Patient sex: M
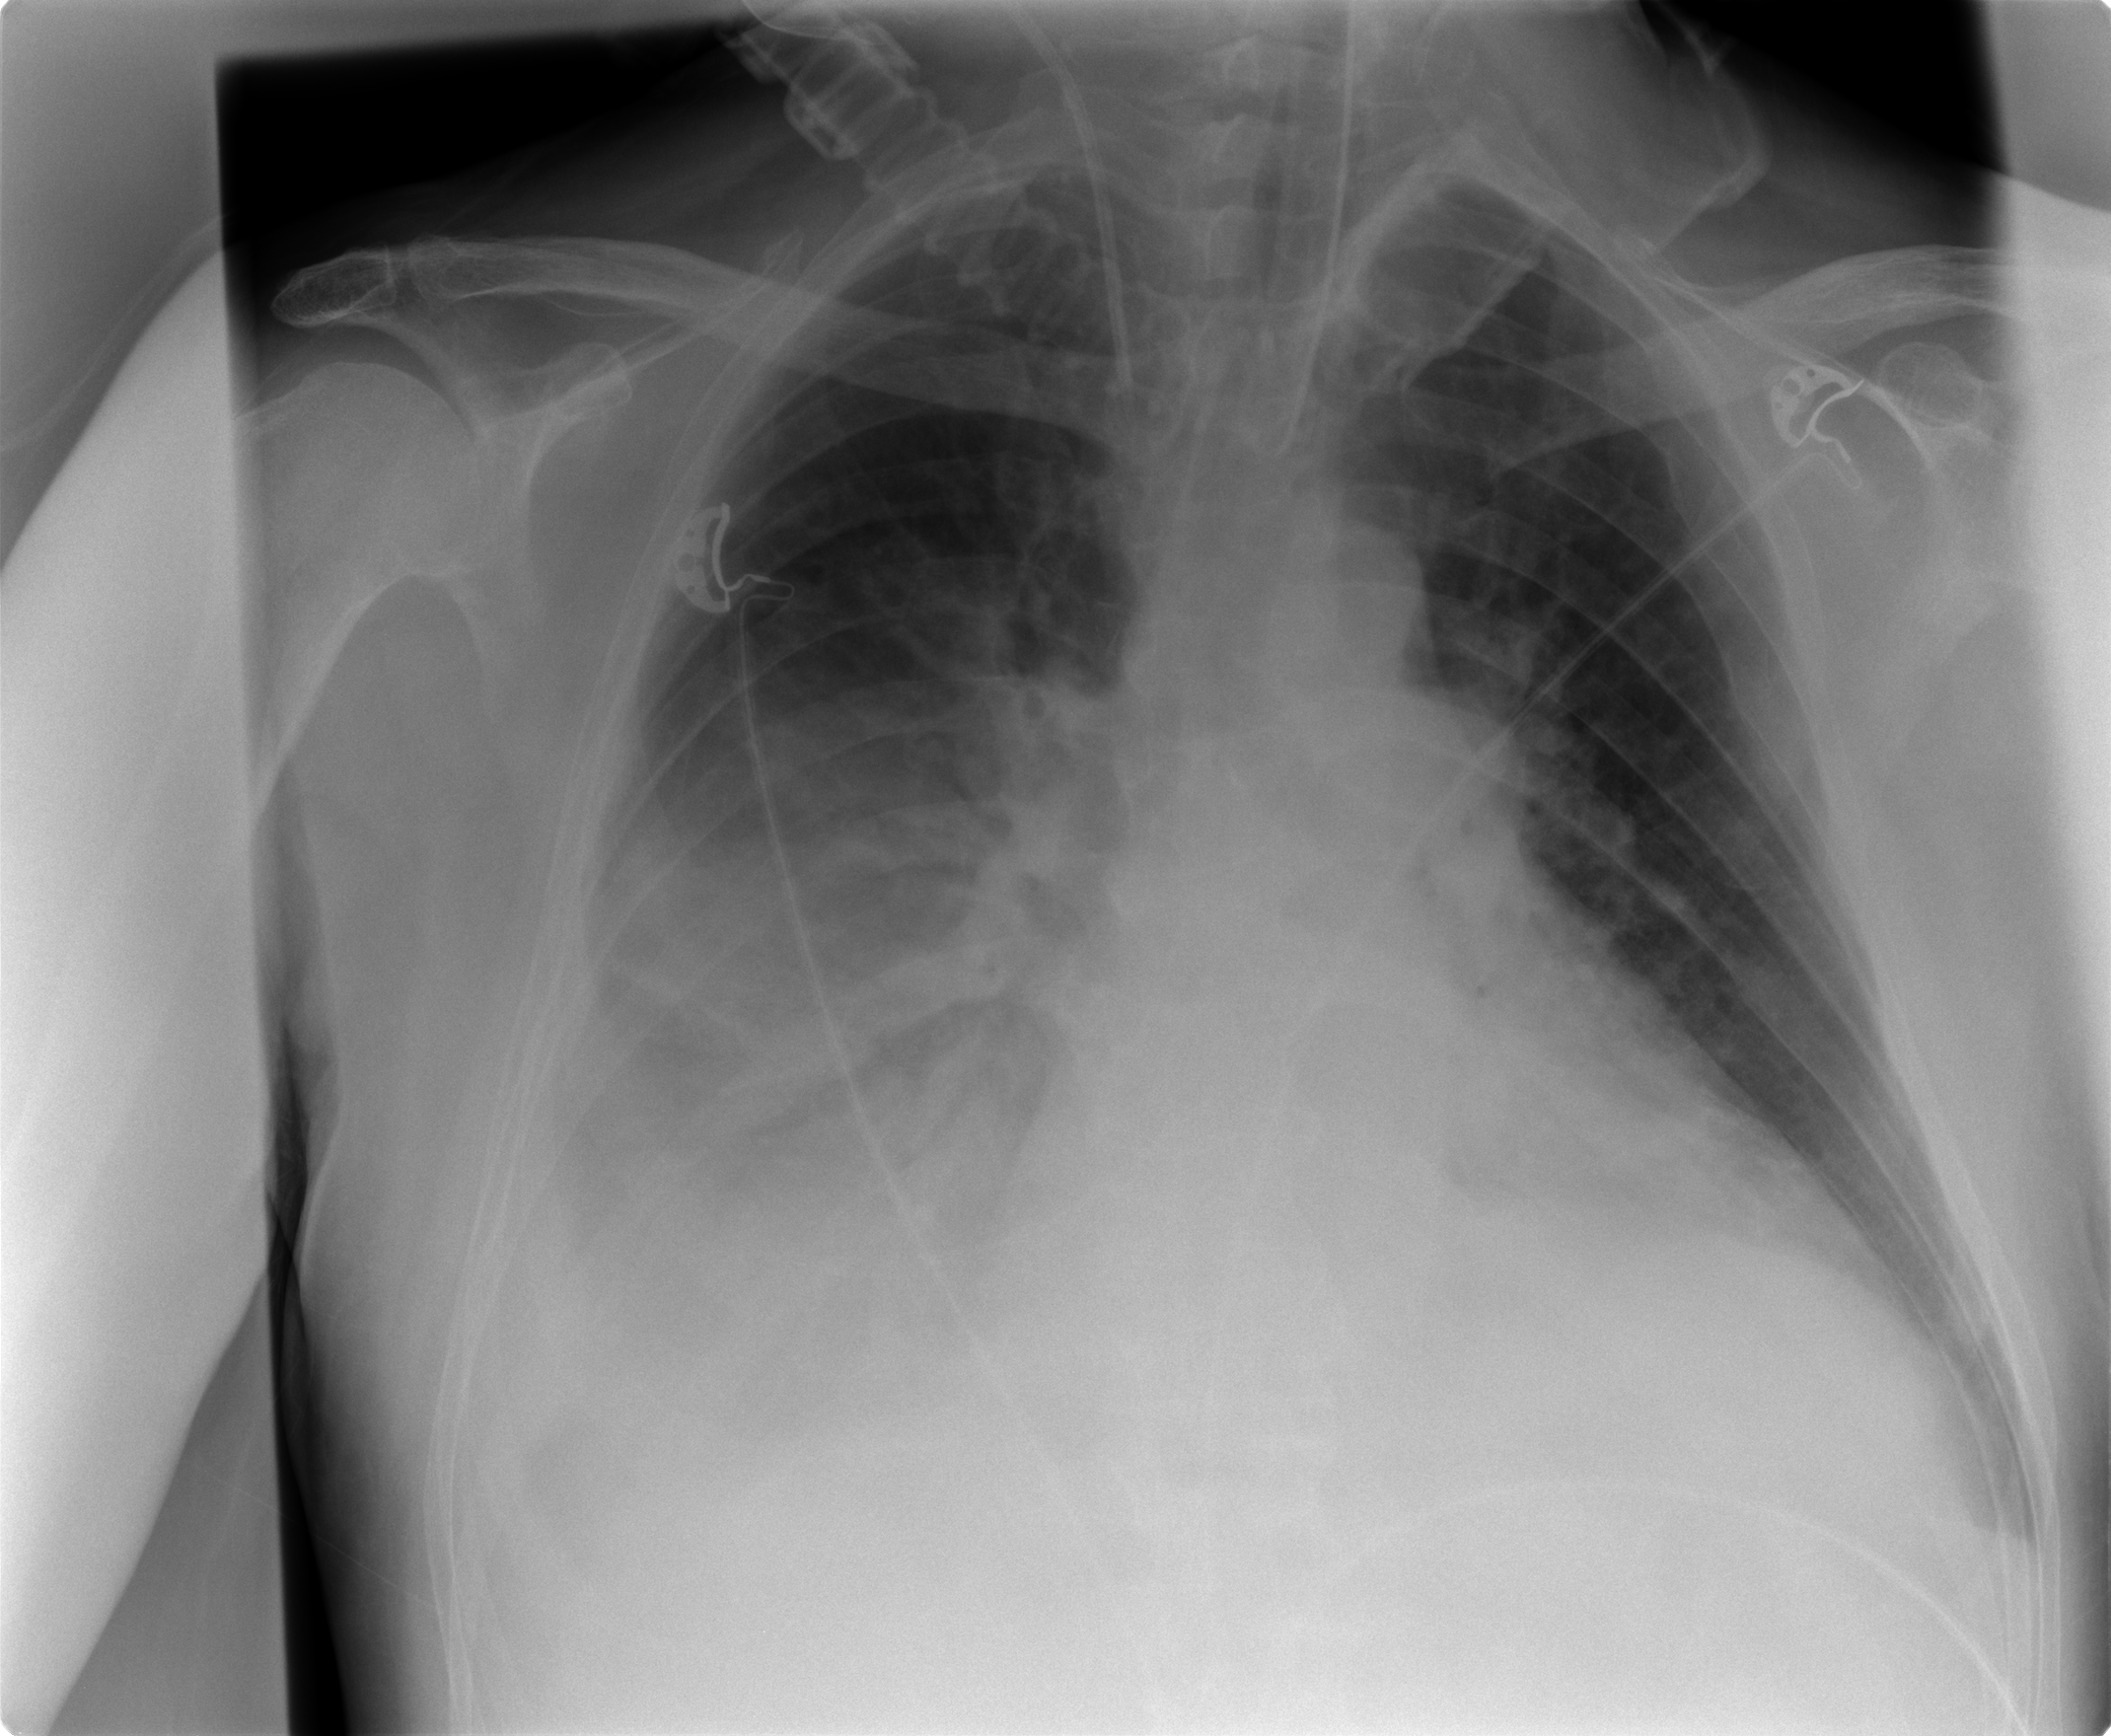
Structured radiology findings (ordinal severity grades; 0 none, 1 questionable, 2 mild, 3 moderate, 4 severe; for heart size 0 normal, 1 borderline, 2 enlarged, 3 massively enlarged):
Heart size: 1
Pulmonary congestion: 0
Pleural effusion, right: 2
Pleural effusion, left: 0
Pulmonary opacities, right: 3
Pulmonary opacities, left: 2
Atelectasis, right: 3
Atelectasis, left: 0